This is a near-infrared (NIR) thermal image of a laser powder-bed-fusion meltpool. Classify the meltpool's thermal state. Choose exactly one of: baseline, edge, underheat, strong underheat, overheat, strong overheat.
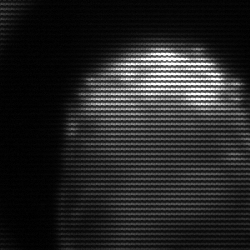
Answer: edge